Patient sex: M
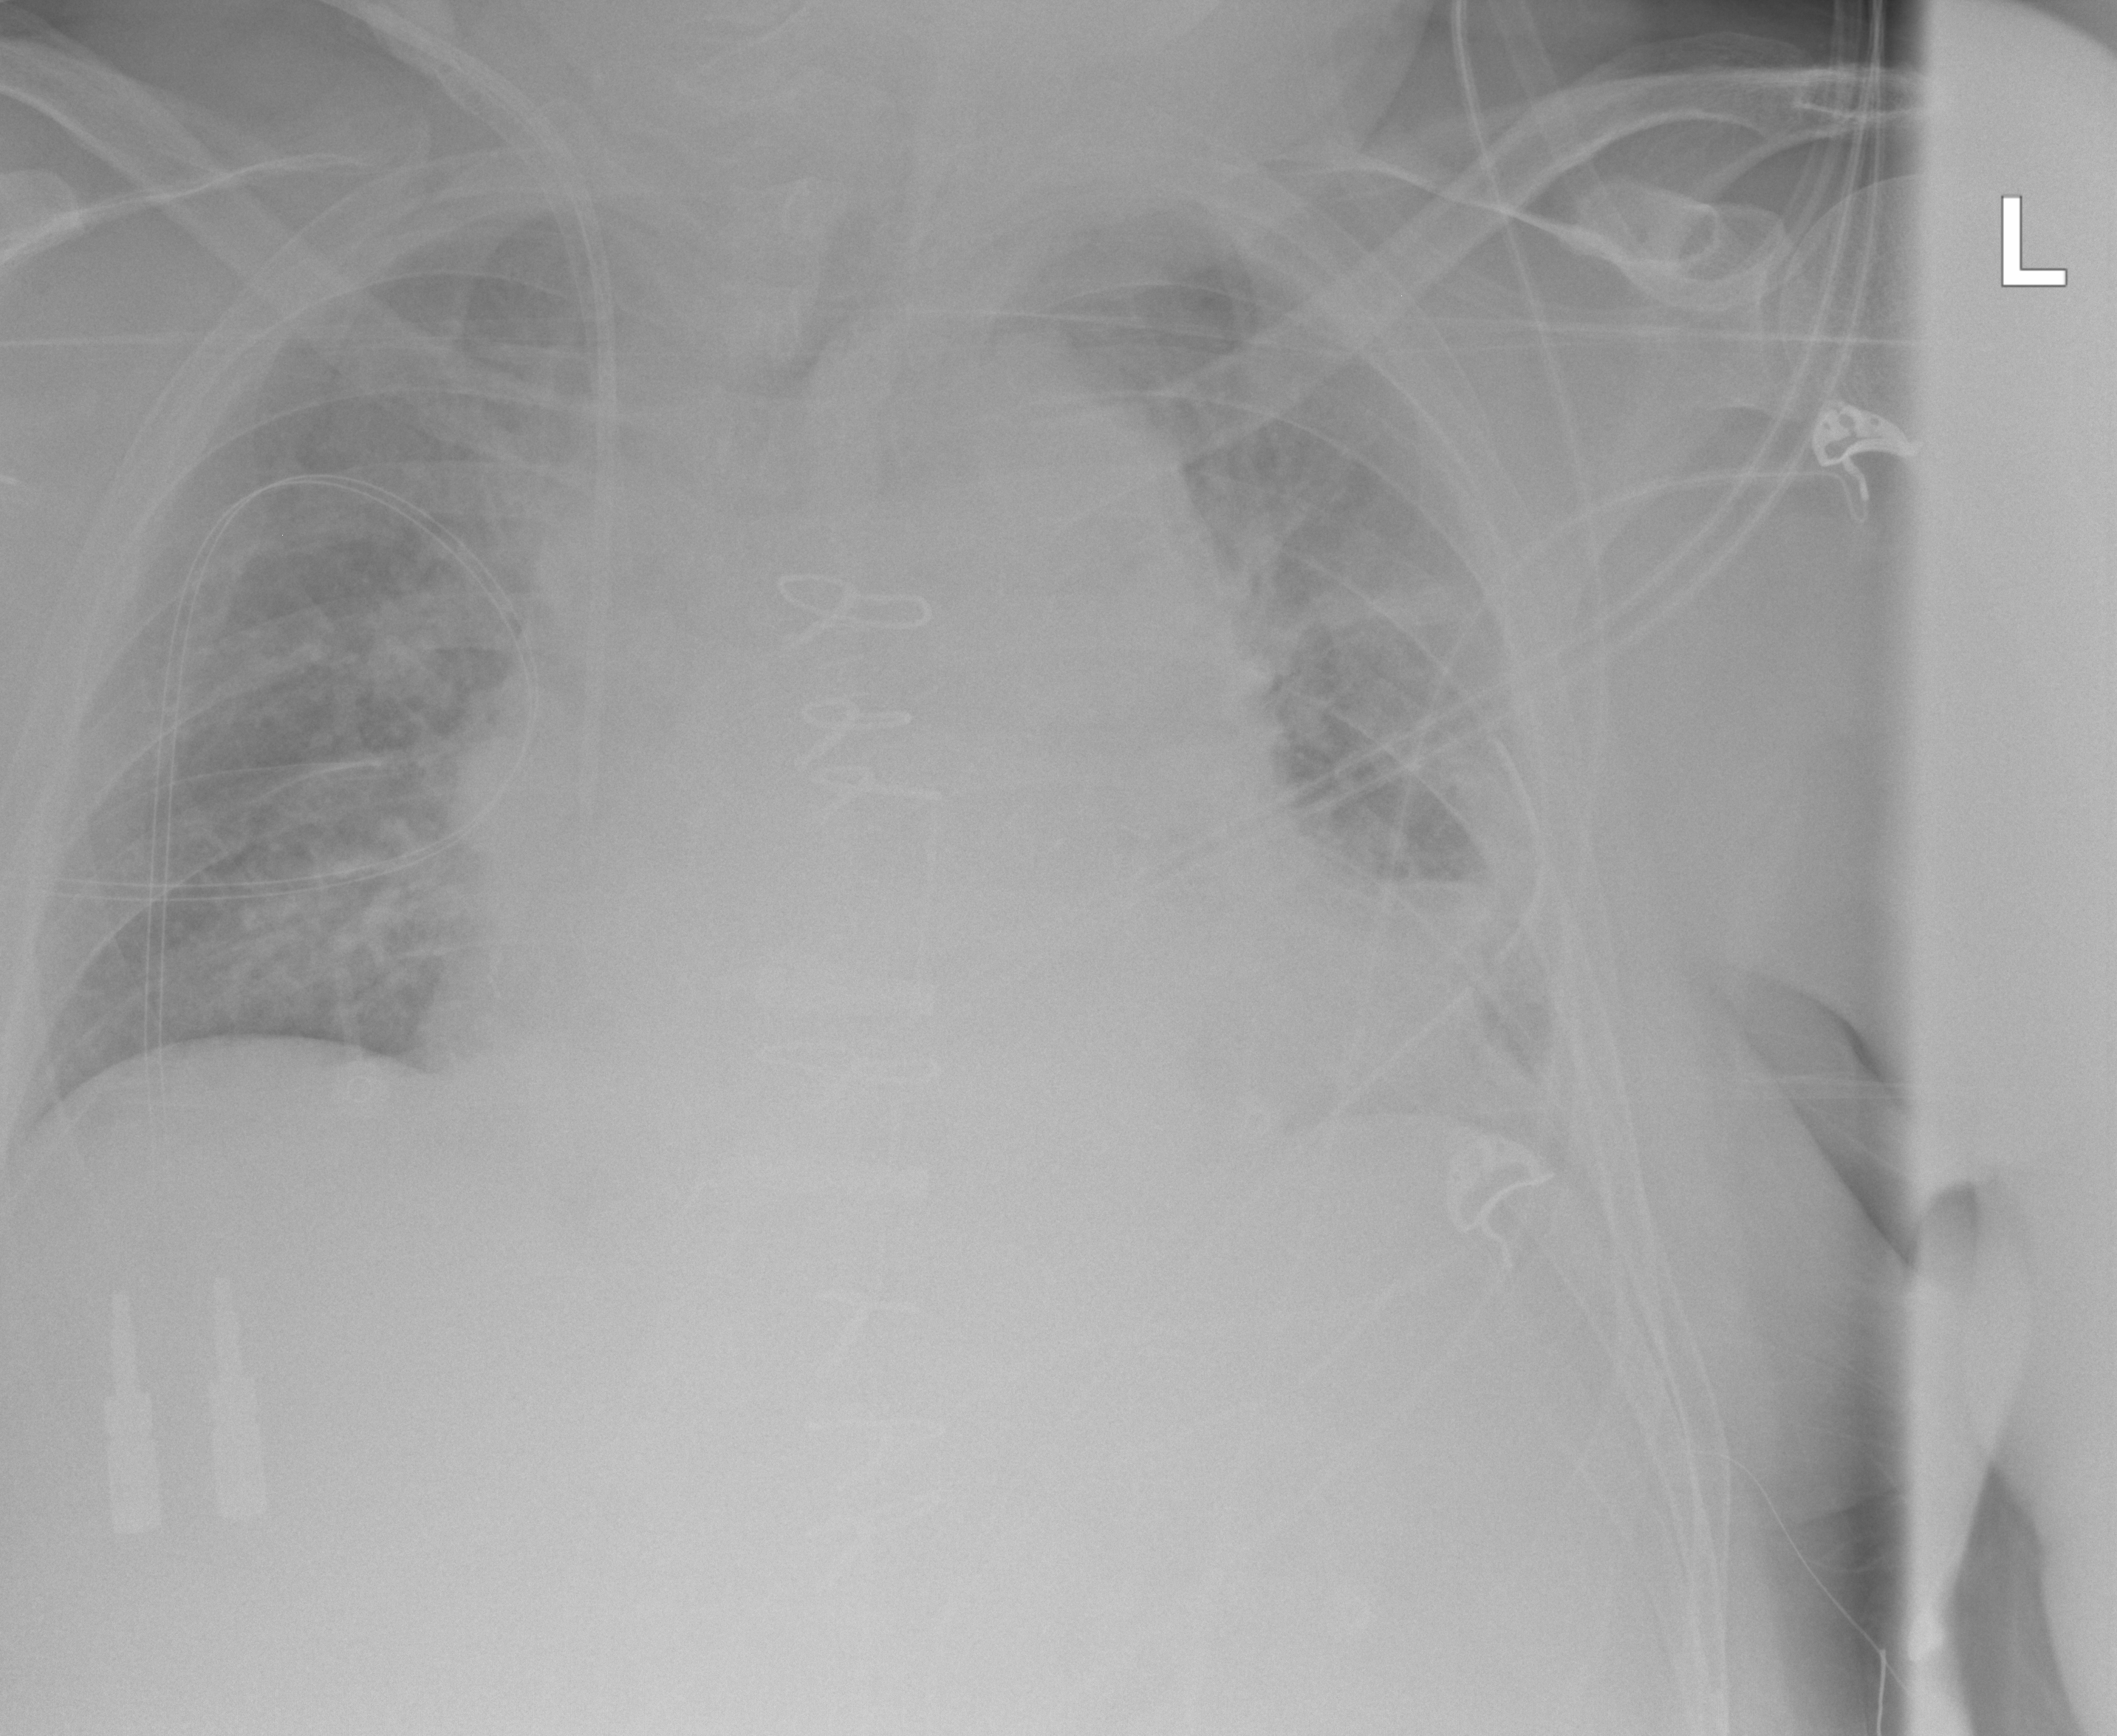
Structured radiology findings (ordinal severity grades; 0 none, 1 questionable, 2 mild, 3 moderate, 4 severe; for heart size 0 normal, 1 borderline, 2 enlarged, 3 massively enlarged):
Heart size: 2
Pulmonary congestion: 2
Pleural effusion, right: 0
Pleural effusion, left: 2
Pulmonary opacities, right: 0
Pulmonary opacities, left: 0
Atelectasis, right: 2
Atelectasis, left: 2